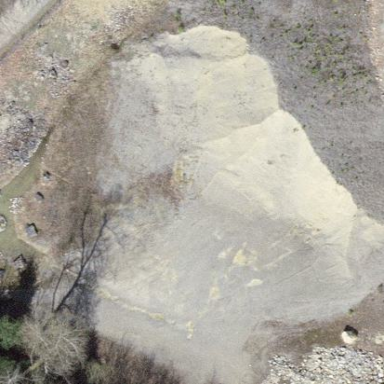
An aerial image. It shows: Quarry area.